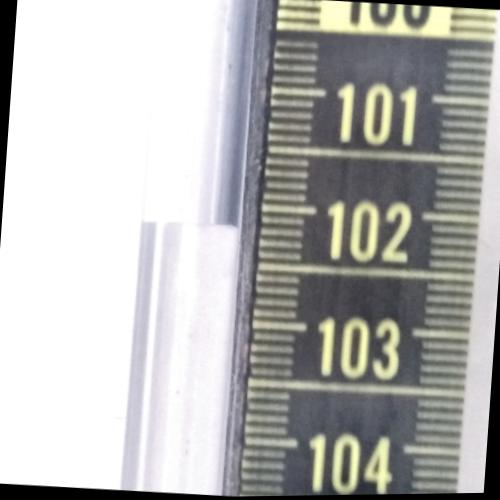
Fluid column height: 102.2 cm